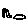
Label: square